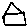
Label: house